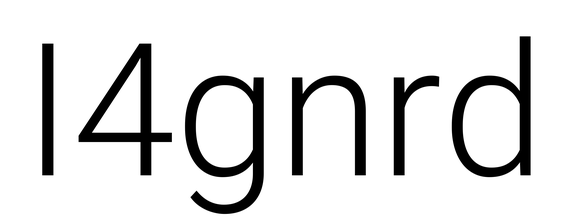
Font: Roboto_Light